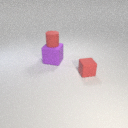
large purple rubber cube below small red rubber cylinder